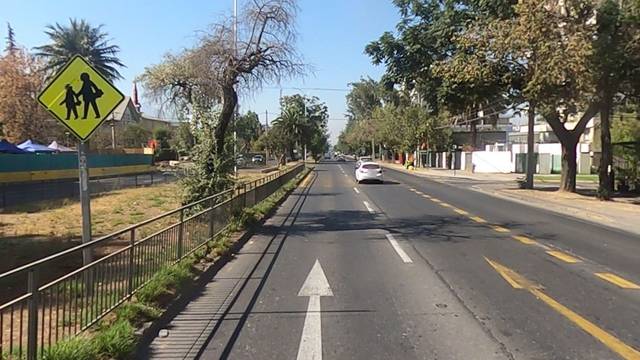
Region: Chile
Coordinates: -33.44, -70.573